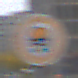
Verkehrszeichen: VerbotFahrzeugeWassergefaehrdenderLadung
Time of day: MorningAfternoon
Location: Outdoor (Urban)
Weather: Overcast
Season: NotSpecified
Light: Natural